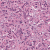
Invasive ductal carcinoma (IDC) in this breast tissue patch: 1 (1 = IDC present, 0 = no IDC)